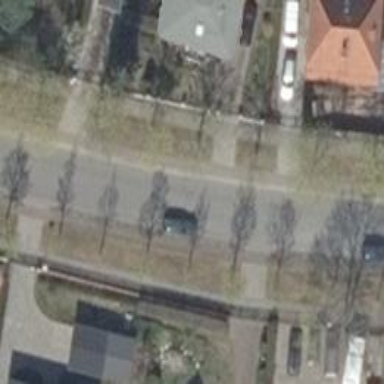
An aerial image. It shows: Tertiary road with asphalt surface. The road has separate sidewalks on both sides.